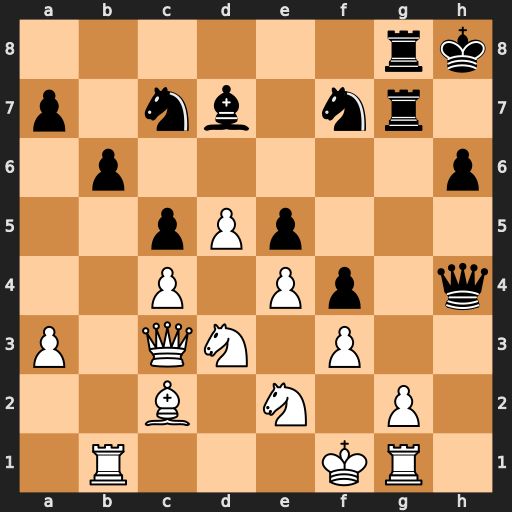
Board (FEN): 6rk/p1nb1nr1/1p5p/2pPp3/2P1Pp1q/P1QN1P2/2B1N1P1/1R3KR1
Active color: w
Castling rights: -
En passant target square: -
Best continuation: Nxe5 Nxe5 Qxe5